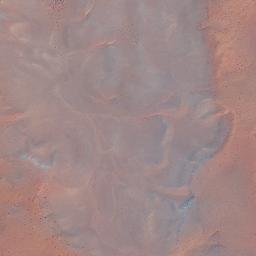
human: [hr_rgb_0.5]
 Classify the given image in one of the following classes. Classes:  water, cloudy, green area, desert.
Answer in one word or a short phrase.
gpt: desert